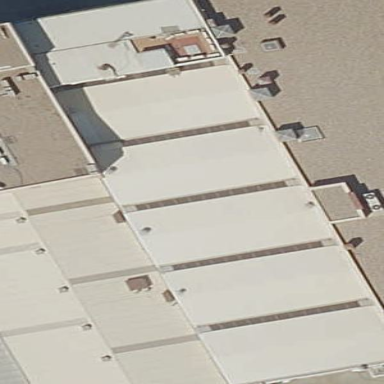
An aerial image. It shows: Industrial building.